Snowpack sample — Rabbit Ears Pass, Jackson County, Colorado, USA (12/17/25, 1:08 PM MST)
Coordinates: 40.387, -106.625
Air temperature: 34 °F
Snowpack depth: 46 cm
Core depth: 10 cm
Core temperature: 30.2 °F
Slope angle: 6°, slope face: 165°
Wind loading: medium
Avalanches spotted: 0
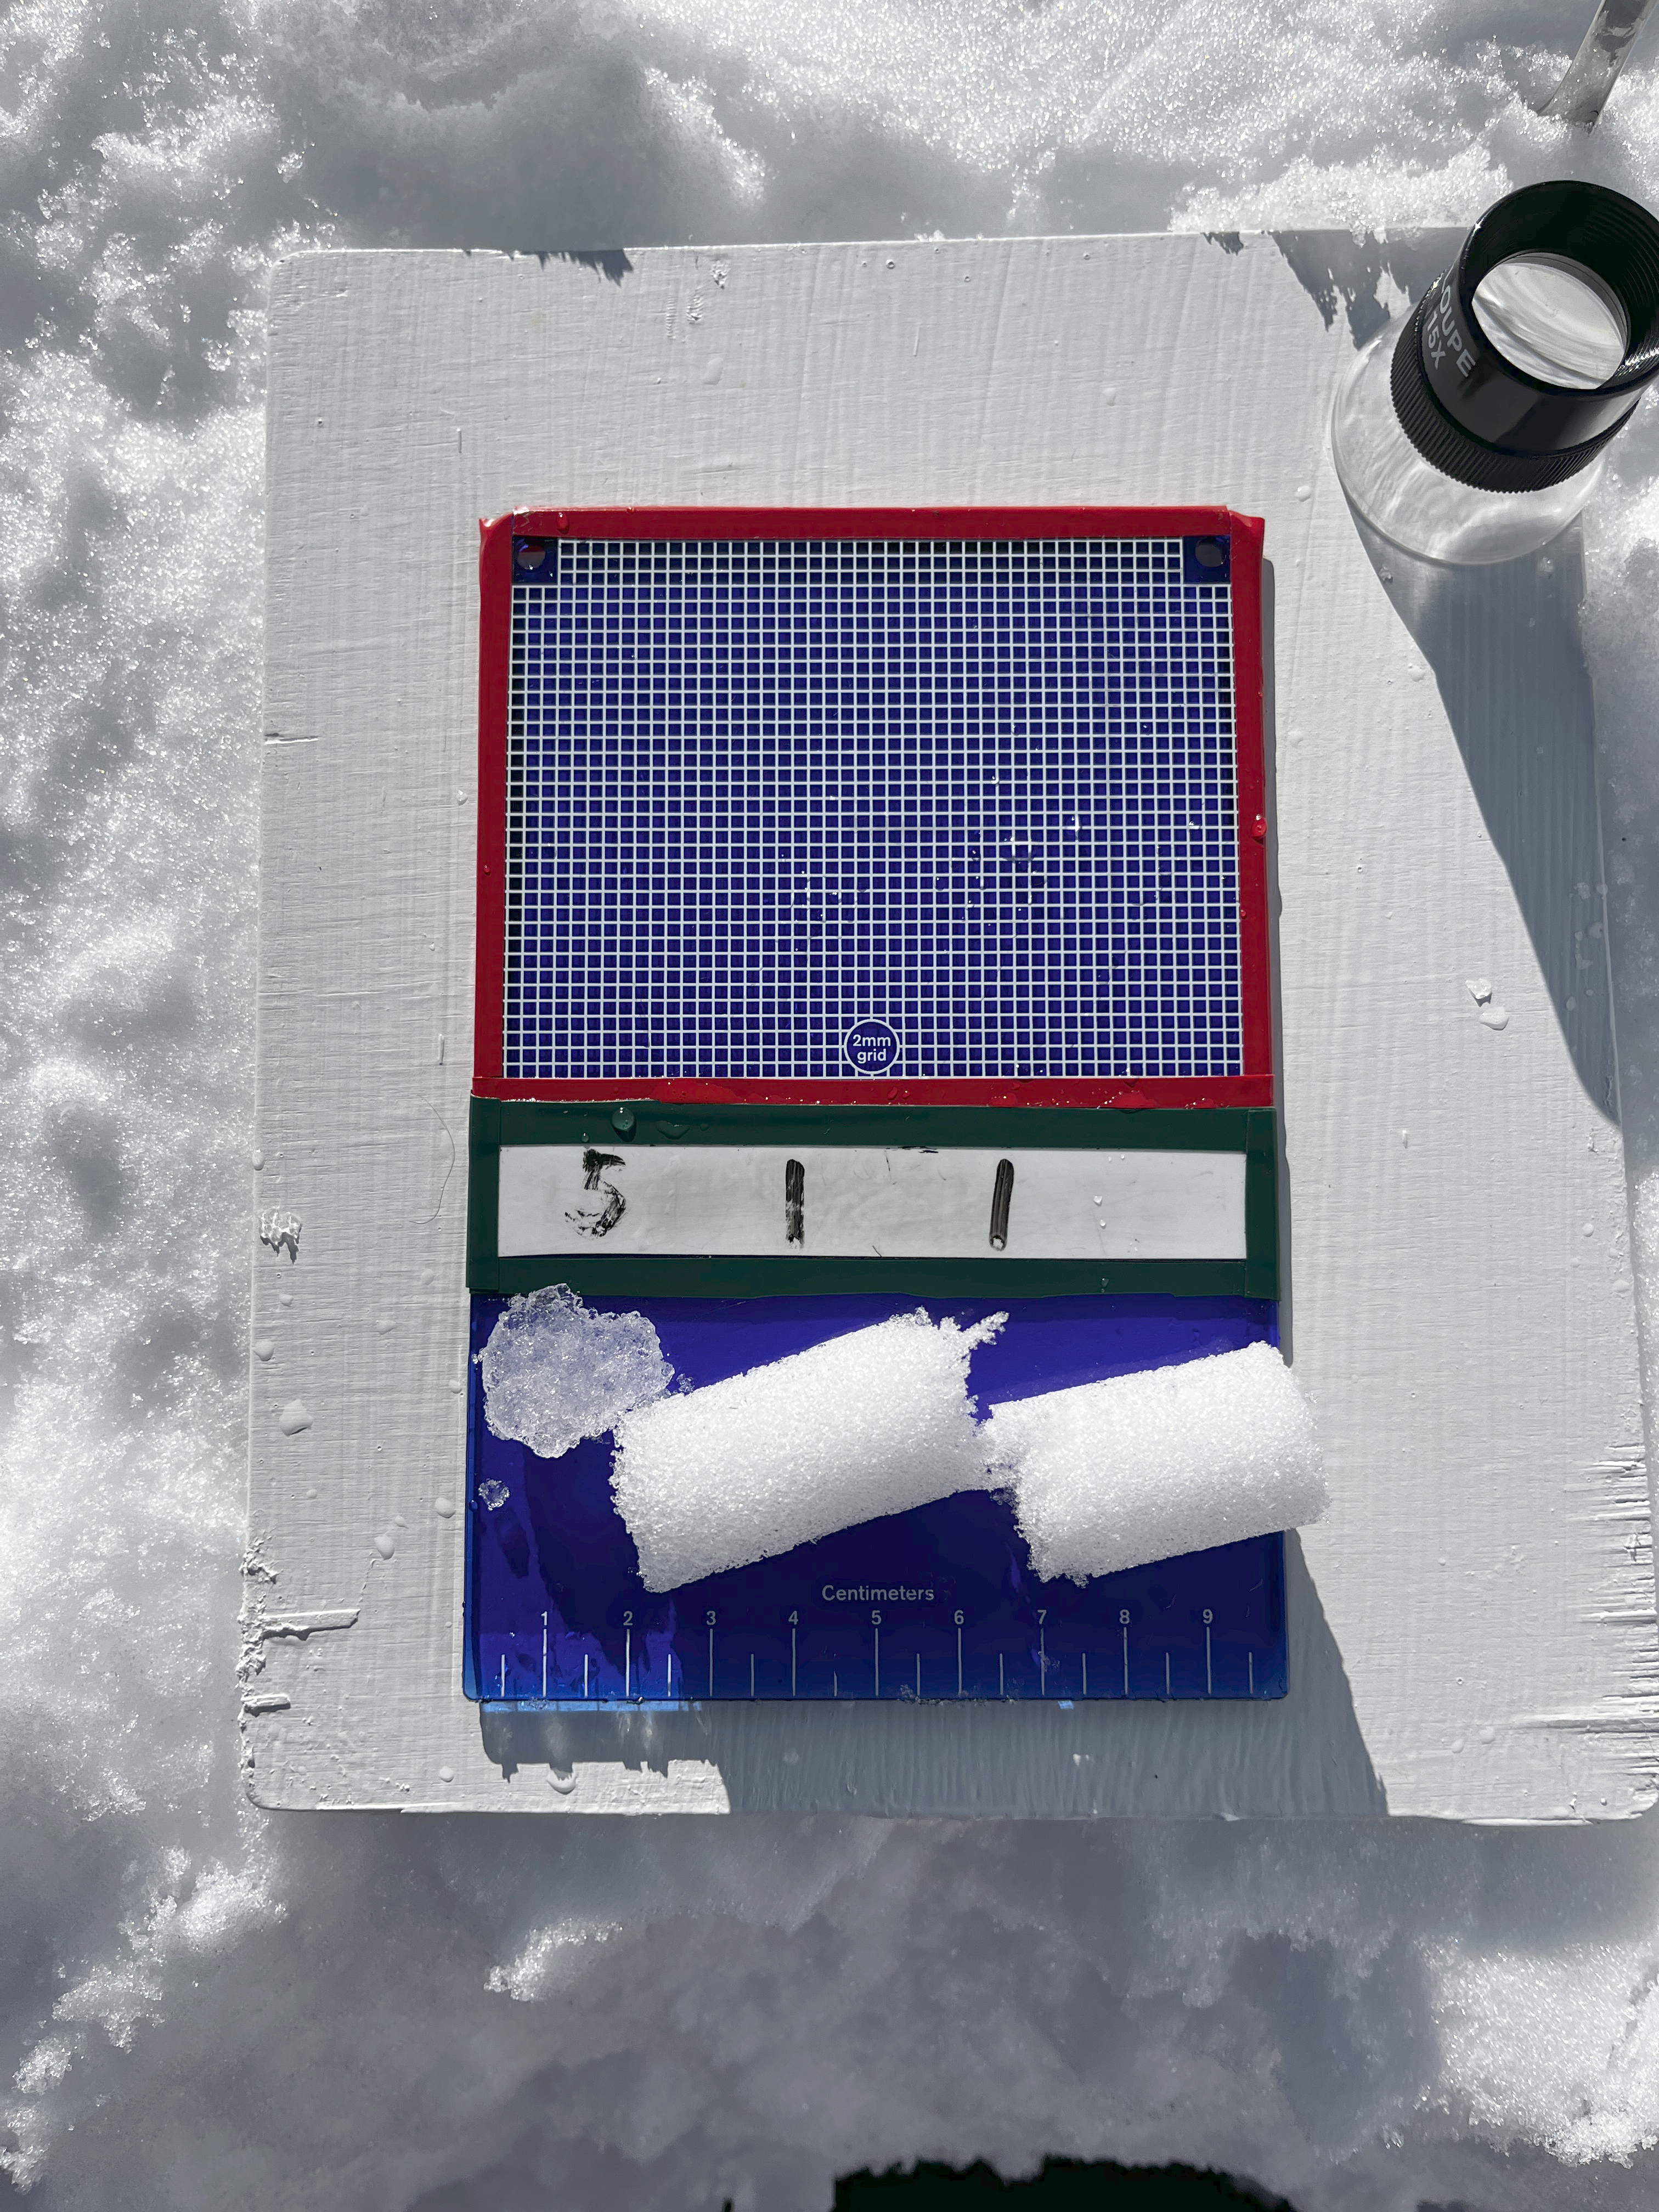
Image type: crystal_card
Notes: No avalanches spotted nearby, although collected in a meadowy area with minimal risk on this face of the pass.